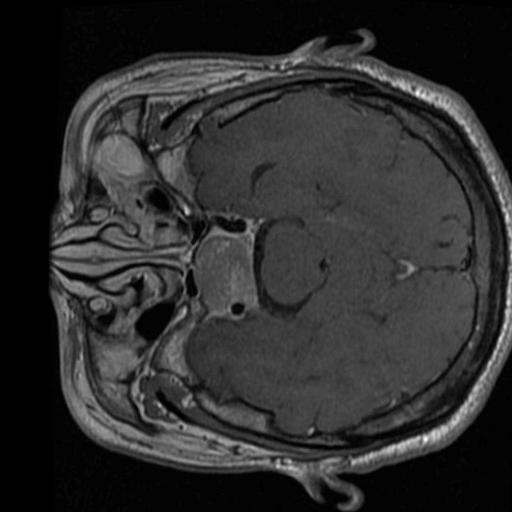
Label: brain_tumor